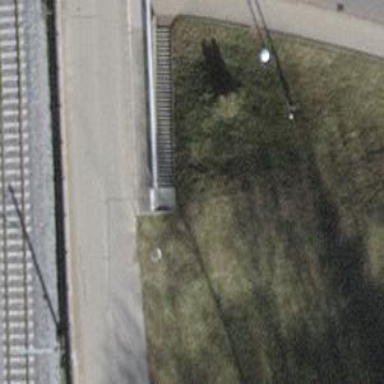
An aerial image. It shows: Road with steps.